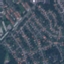
Land use / land cover: Residential